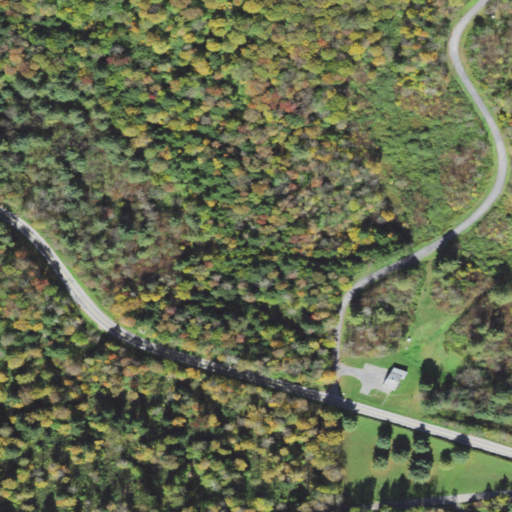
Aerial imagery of valley in Pennsylvania named Wenzel Hollow containing mixed forest, deciduous forest, open development, pasture, and low intensity development